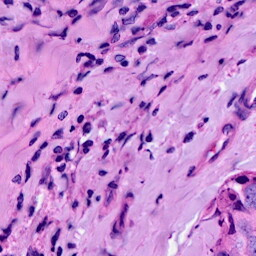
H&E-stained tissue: Breast